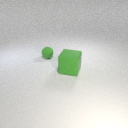
large green rubber cube in front of small green rubber sphere